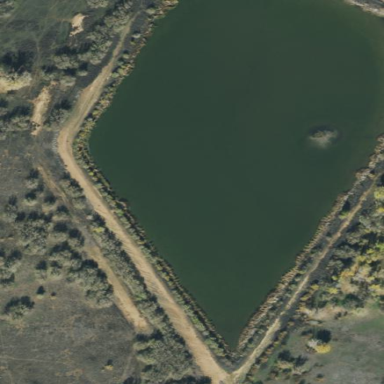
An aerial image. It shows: Reservoir of natural water.